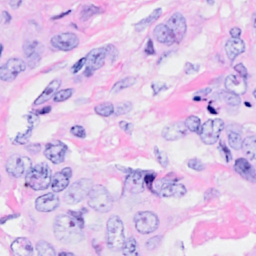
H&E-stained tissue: Breast